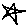
Label: star